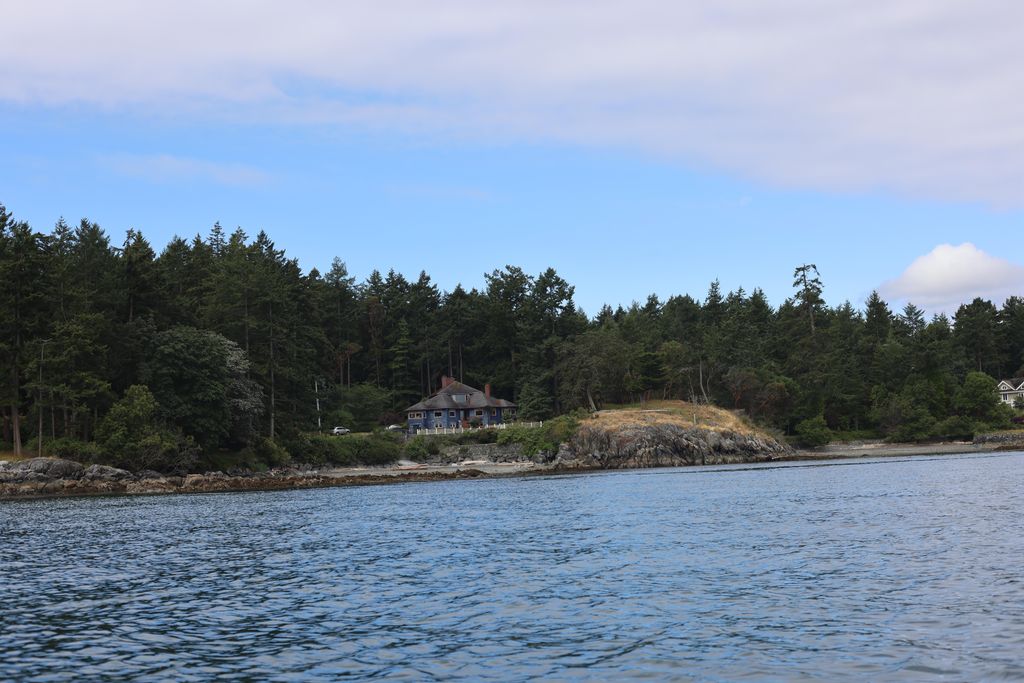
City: victoria